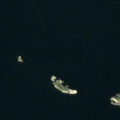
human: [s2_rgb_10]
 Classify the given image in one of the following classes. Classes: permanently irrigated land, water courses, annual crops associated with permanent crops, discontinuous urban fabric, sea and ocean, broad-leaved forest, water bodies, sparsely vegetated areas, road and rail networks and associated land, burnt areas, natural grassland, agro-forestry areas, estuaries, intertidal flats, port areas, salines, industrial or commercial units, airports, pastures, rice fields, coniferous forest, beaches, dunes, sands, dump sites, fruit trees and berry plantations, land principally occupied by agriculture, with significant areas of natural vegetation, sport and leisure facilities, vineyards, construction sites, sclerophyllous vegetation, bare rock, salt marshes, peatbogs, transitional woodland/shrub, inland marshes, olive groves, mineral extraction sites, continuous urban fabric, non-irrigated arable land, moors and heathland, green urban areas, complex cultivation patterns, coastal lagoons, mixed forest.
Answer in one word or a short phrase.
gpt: sea and ocean